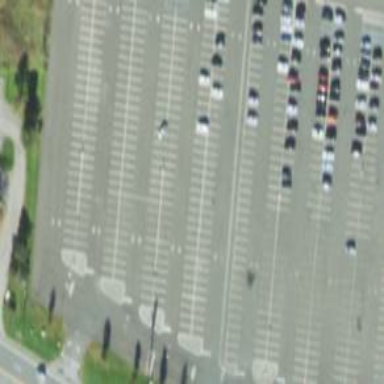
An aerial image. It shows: Parking area.